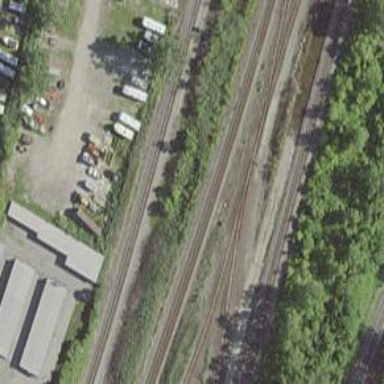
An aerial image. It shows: Railway siding with rails.